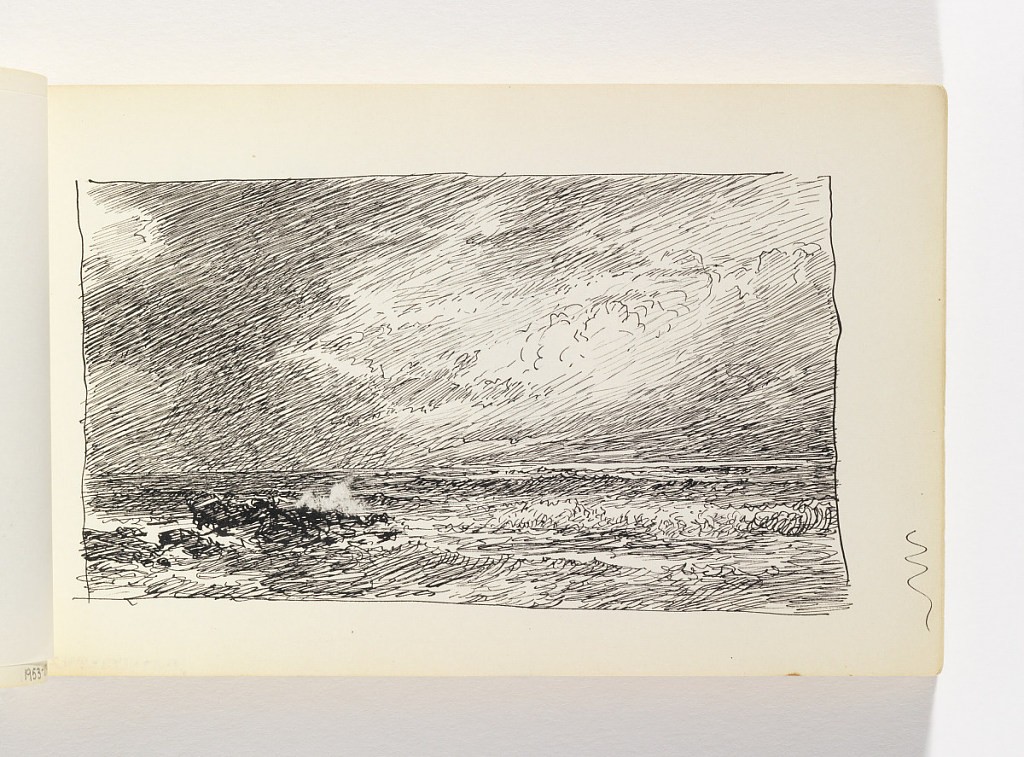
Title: Ocean View with Light Breaking through Dark Sky
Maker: William Trost Richards, American, 1833–1905
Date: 1890–1900
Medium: Pen and black ink on off-white wove paper
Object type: Sketchbook folio
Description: Waves crashing against rock in left foreground, ocean out to horizon, dark sky with dramatic, billowing clouds at right.